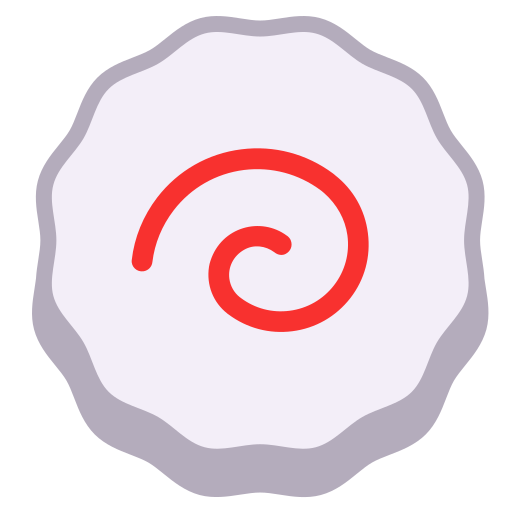
fish cake with swirl flat